Field crop: maize
Growth stage: 2
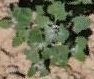
Species: chenopodium